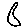
Label: moon